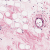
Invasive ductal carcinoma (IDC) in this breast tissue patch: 0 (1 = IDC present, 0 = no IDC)